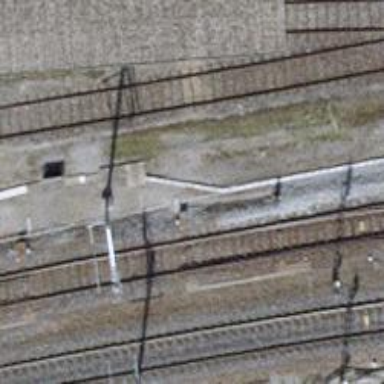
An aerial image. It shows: Railway switch.